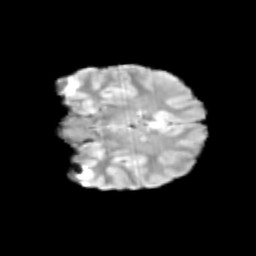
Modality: T2w
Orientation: coronal
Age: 9
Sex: male
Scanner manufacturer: siemens
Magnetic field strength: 3 T
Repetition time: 3.8 s
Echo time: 0.07 s